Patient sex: M
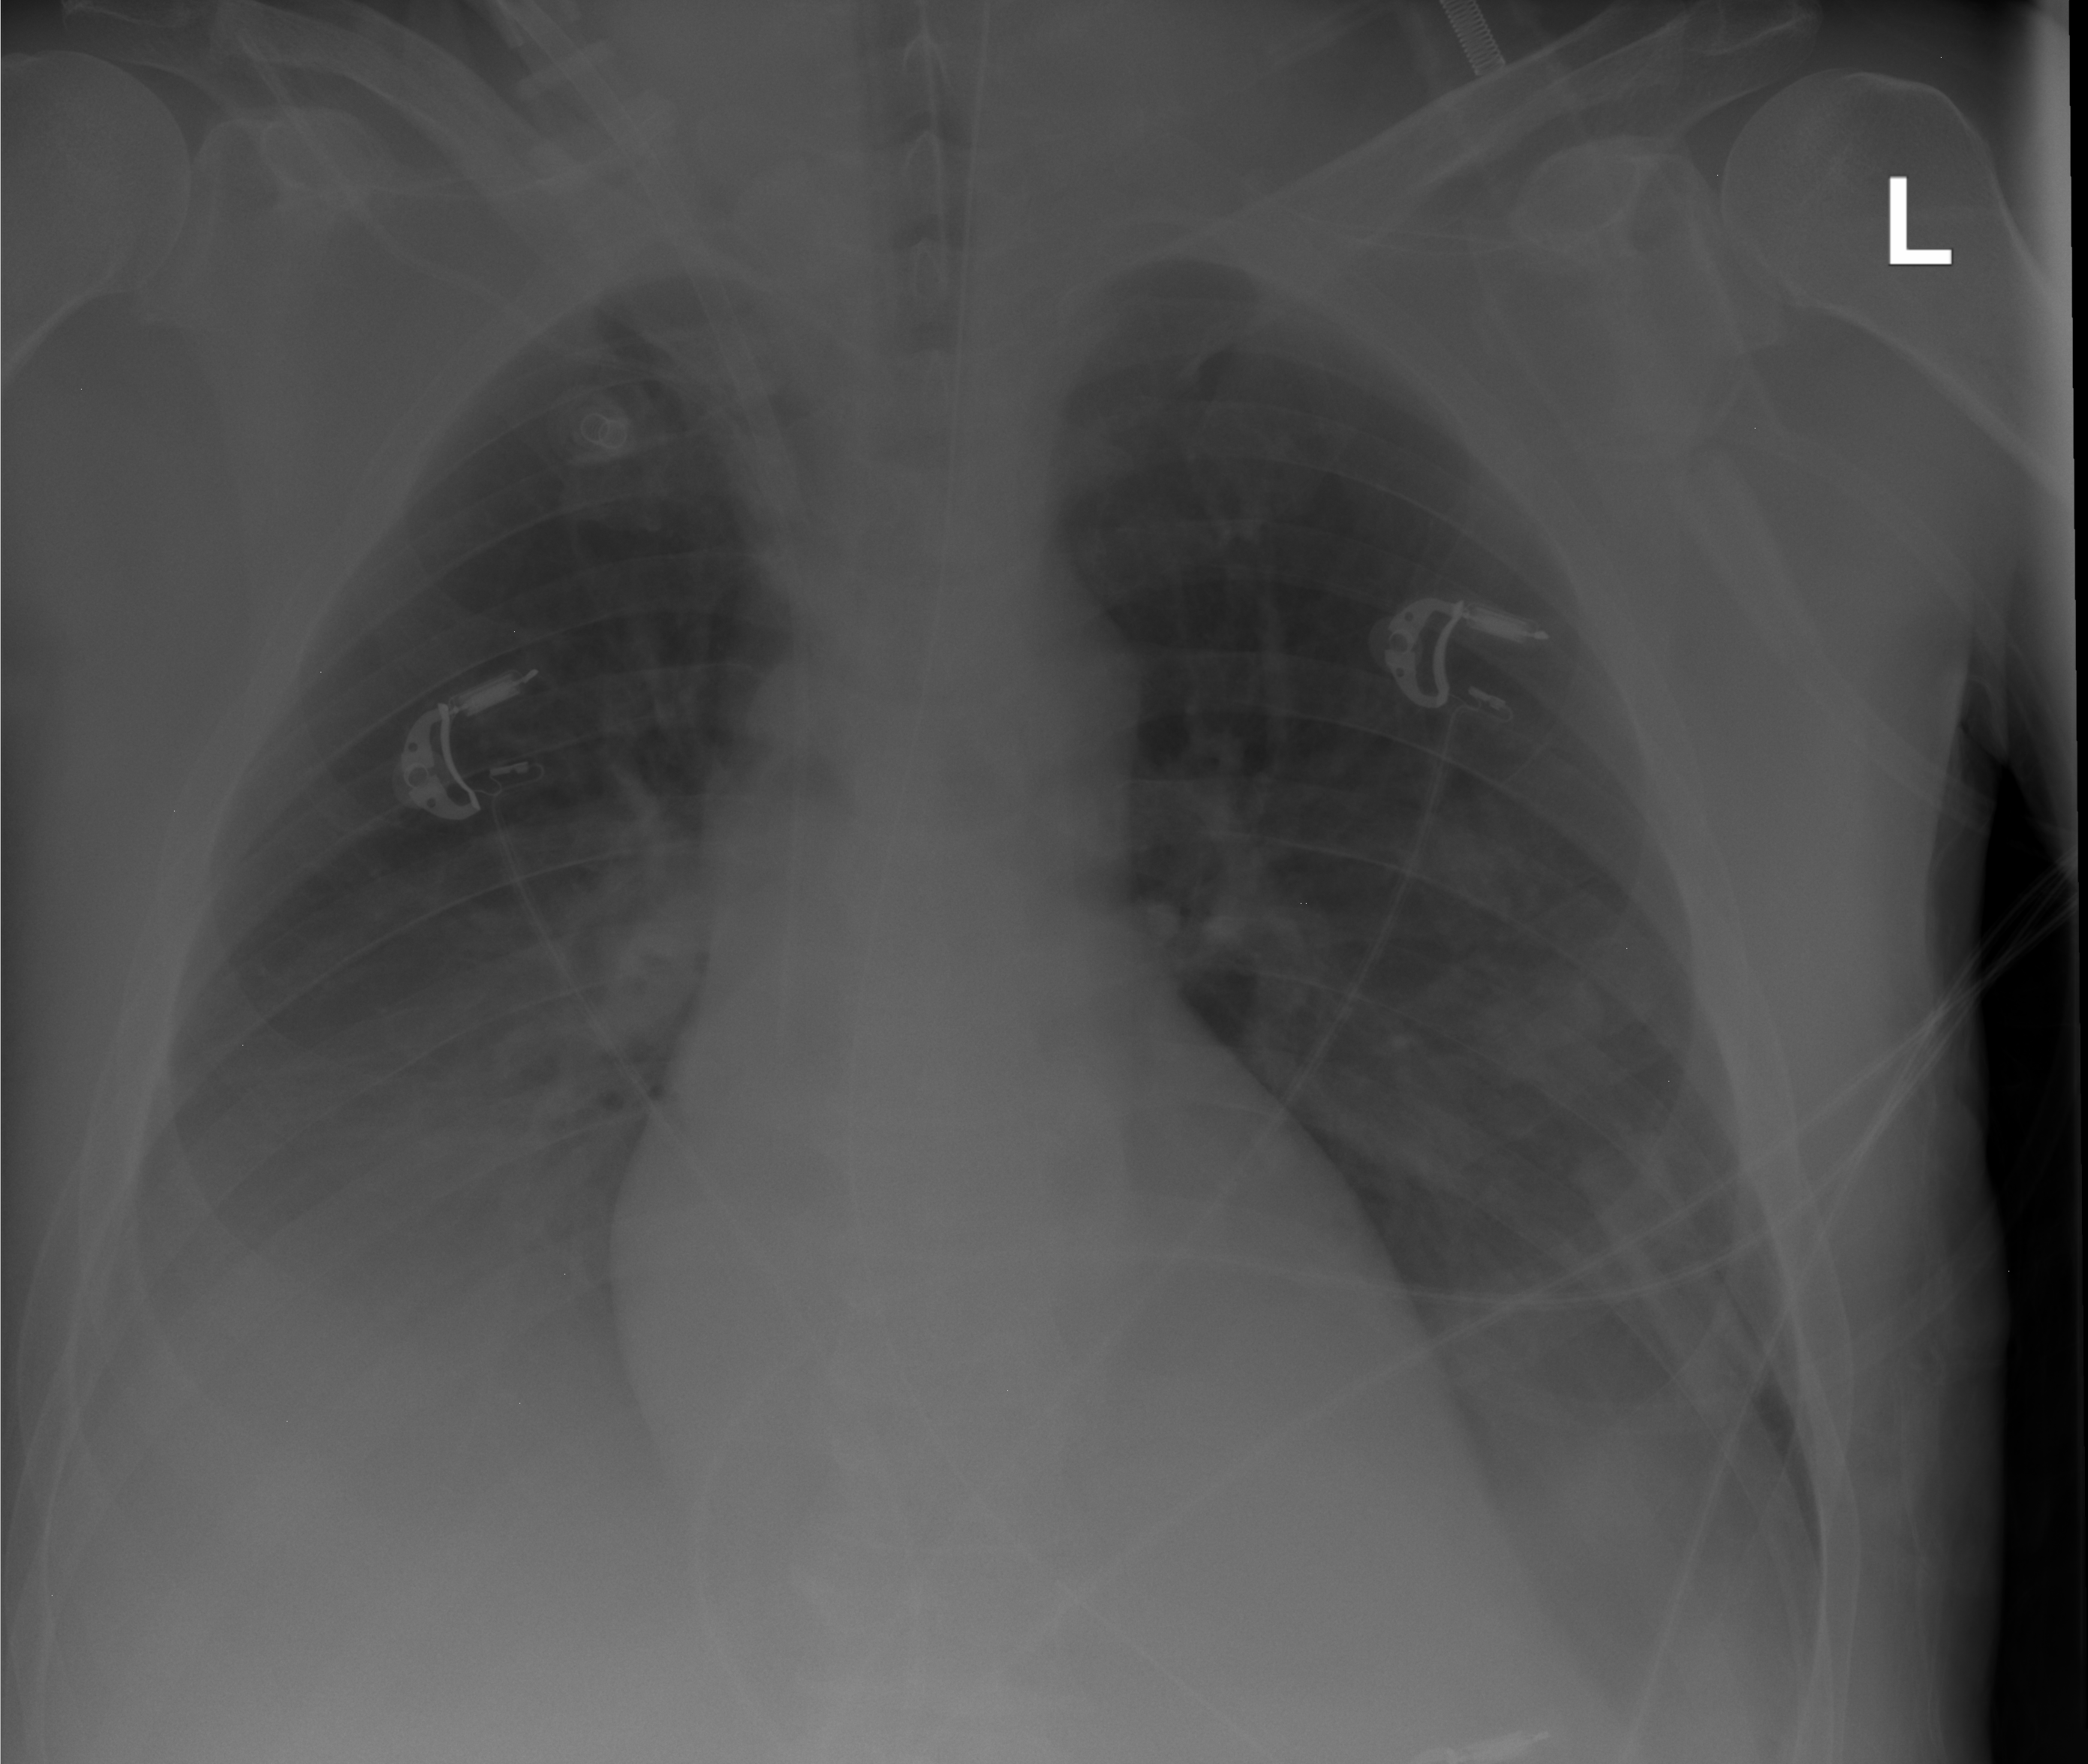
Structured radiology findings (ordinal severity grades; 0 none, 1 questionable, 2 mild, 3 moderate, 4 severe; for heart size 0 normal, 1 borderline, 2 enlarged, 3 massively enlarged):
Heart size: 0
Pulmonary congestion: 1
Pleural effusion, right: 0
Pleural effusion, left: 0
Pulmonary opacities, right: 0
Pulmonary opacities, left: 0
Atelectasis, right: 2
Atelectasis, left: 2